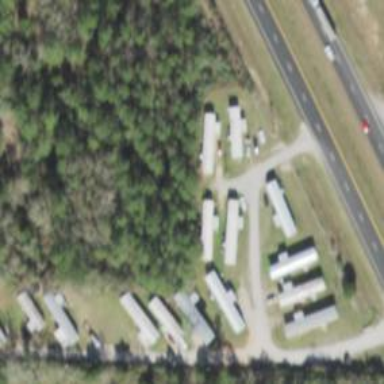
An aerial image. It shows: Residential area known as trailer park.